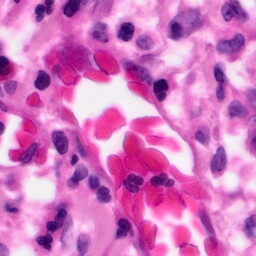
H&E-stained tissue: Pancreatic